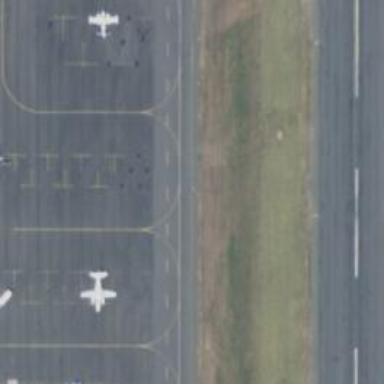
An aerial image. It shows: View of taxiway at the airport.